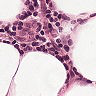
Metastatic tissue present: no